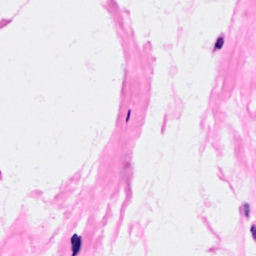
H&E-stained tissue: Breast